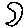
Label: moon